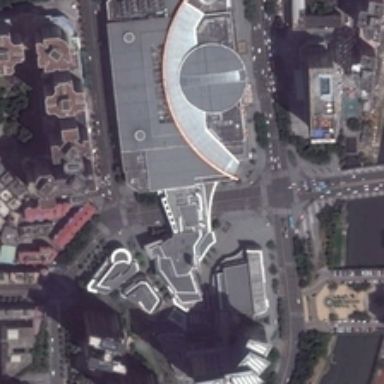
This area is the economic center of the city .